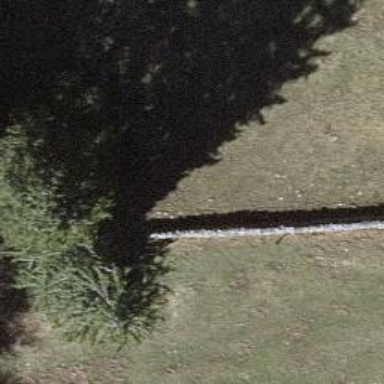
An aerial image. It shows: Wall is shown in the image.